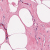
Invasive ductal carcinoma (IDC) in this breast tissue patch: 0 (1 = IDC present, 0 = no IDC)